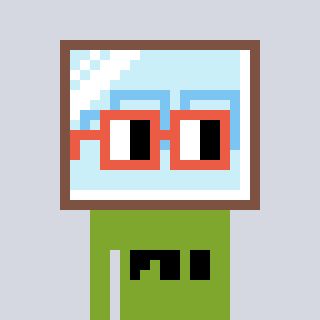
a pixel art character with square orange glasses, a mirror-shaped head and a slimegreen-colored body on a cool background